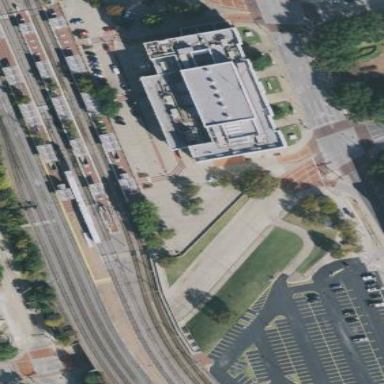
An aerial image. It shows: Platform for public transport at railway station.